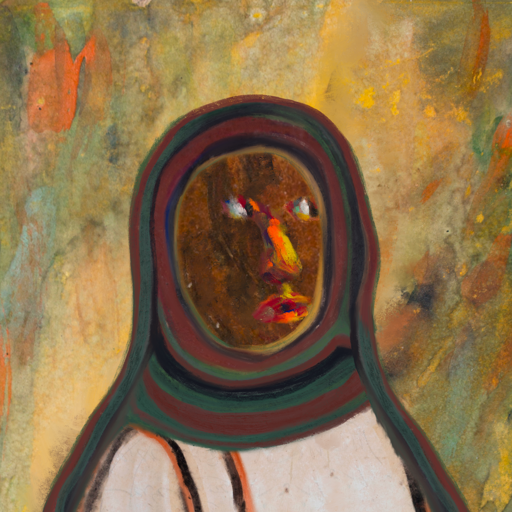
Background: Comrade, Head And Neck Side: Mosgoul, Face Side: An_Impression, Bust: Roy_Bahadur, Hair Side: Blank, Head Accessory: After_Raid_Scarf, Second Necklace: Blank, Necklace: Blank, Baby: Blank